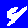
Digit: 4